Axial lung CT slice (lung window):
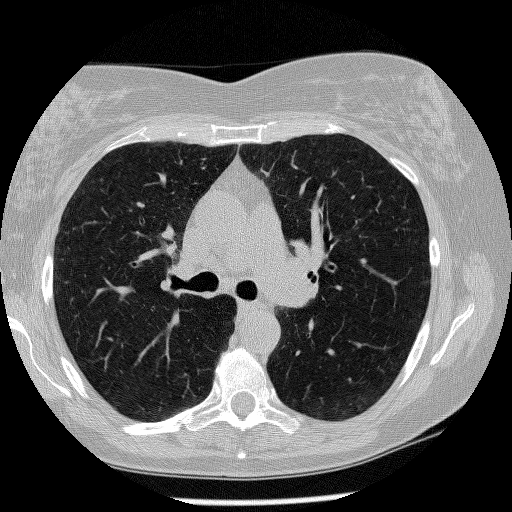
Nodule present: no